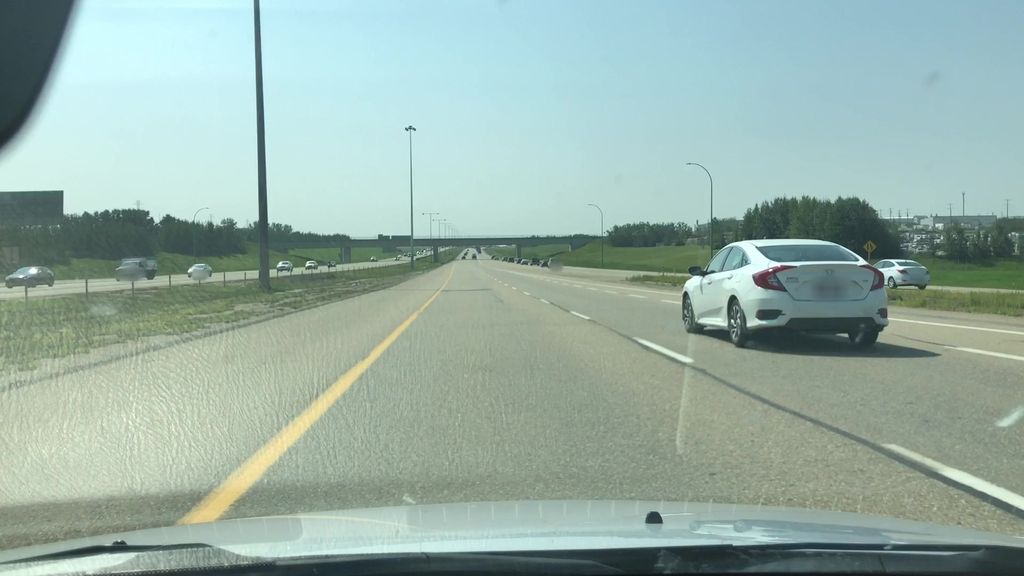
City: edmonton